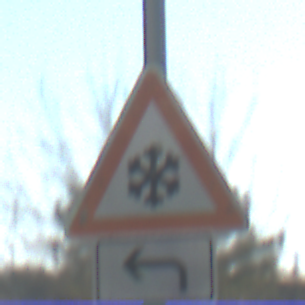
Verkehrszeichen: SchneeOderEisglaette
Zusatzzeichen unten: RichtungsangabeDurchPfeile2
Umgebung: Outdoor, Suburban
Tageszeit: MorningAfternoon
Wetter: Clear
Licht: Natural
Jahreszeit: NotSpecified
Kontrast: HighContrast